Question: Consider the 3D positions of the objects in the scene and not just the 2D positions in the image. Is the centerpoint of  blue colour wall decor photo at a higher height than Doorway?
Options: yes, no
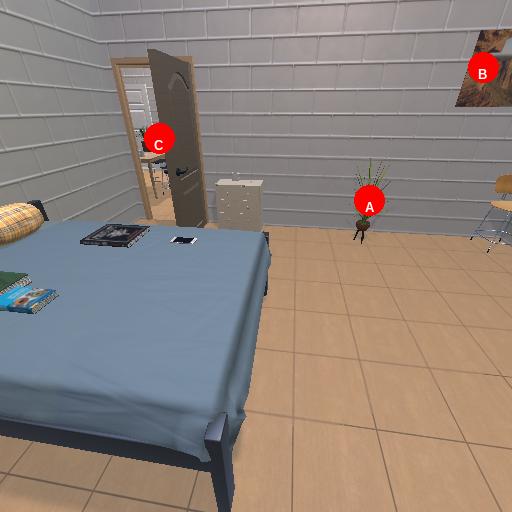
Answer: yes